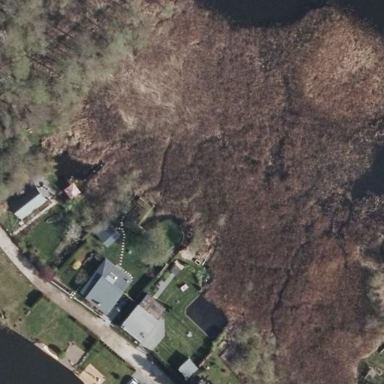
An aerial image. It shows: Wetland area dominated by reedbeds.